This grayscale image was formed by reshaping a rotor test-rig vibration snapshot into a 2-D grid. What is the most likely rotor condition (normal, misalignment, unbalance, looseness)?
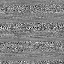
Answer: looseness